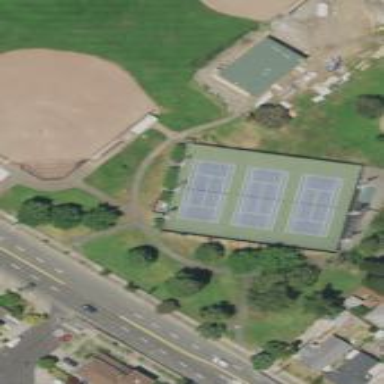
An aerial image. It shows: Sports center with tennis court enclosed by fence.